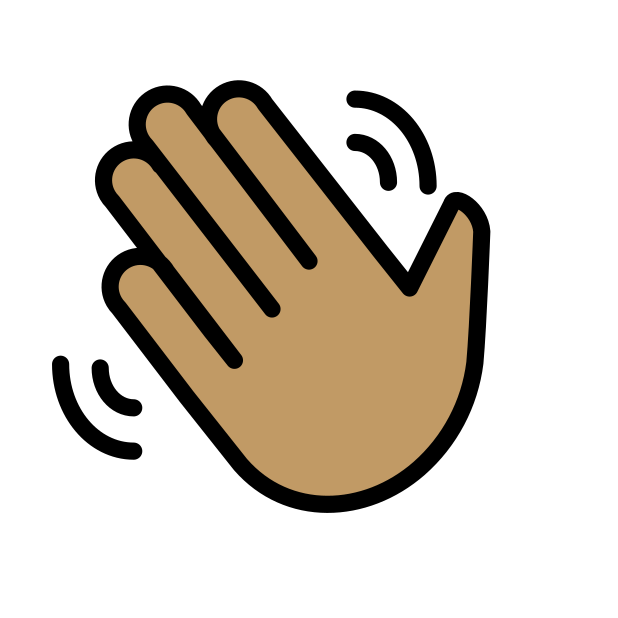
waving hand: medium skin tone